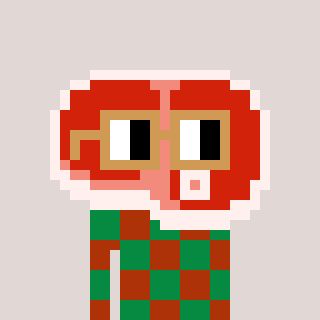
a pixel art character with square brown glasses, a steak-shaped head and a hotbrown-colored body on a warm background